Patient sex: M
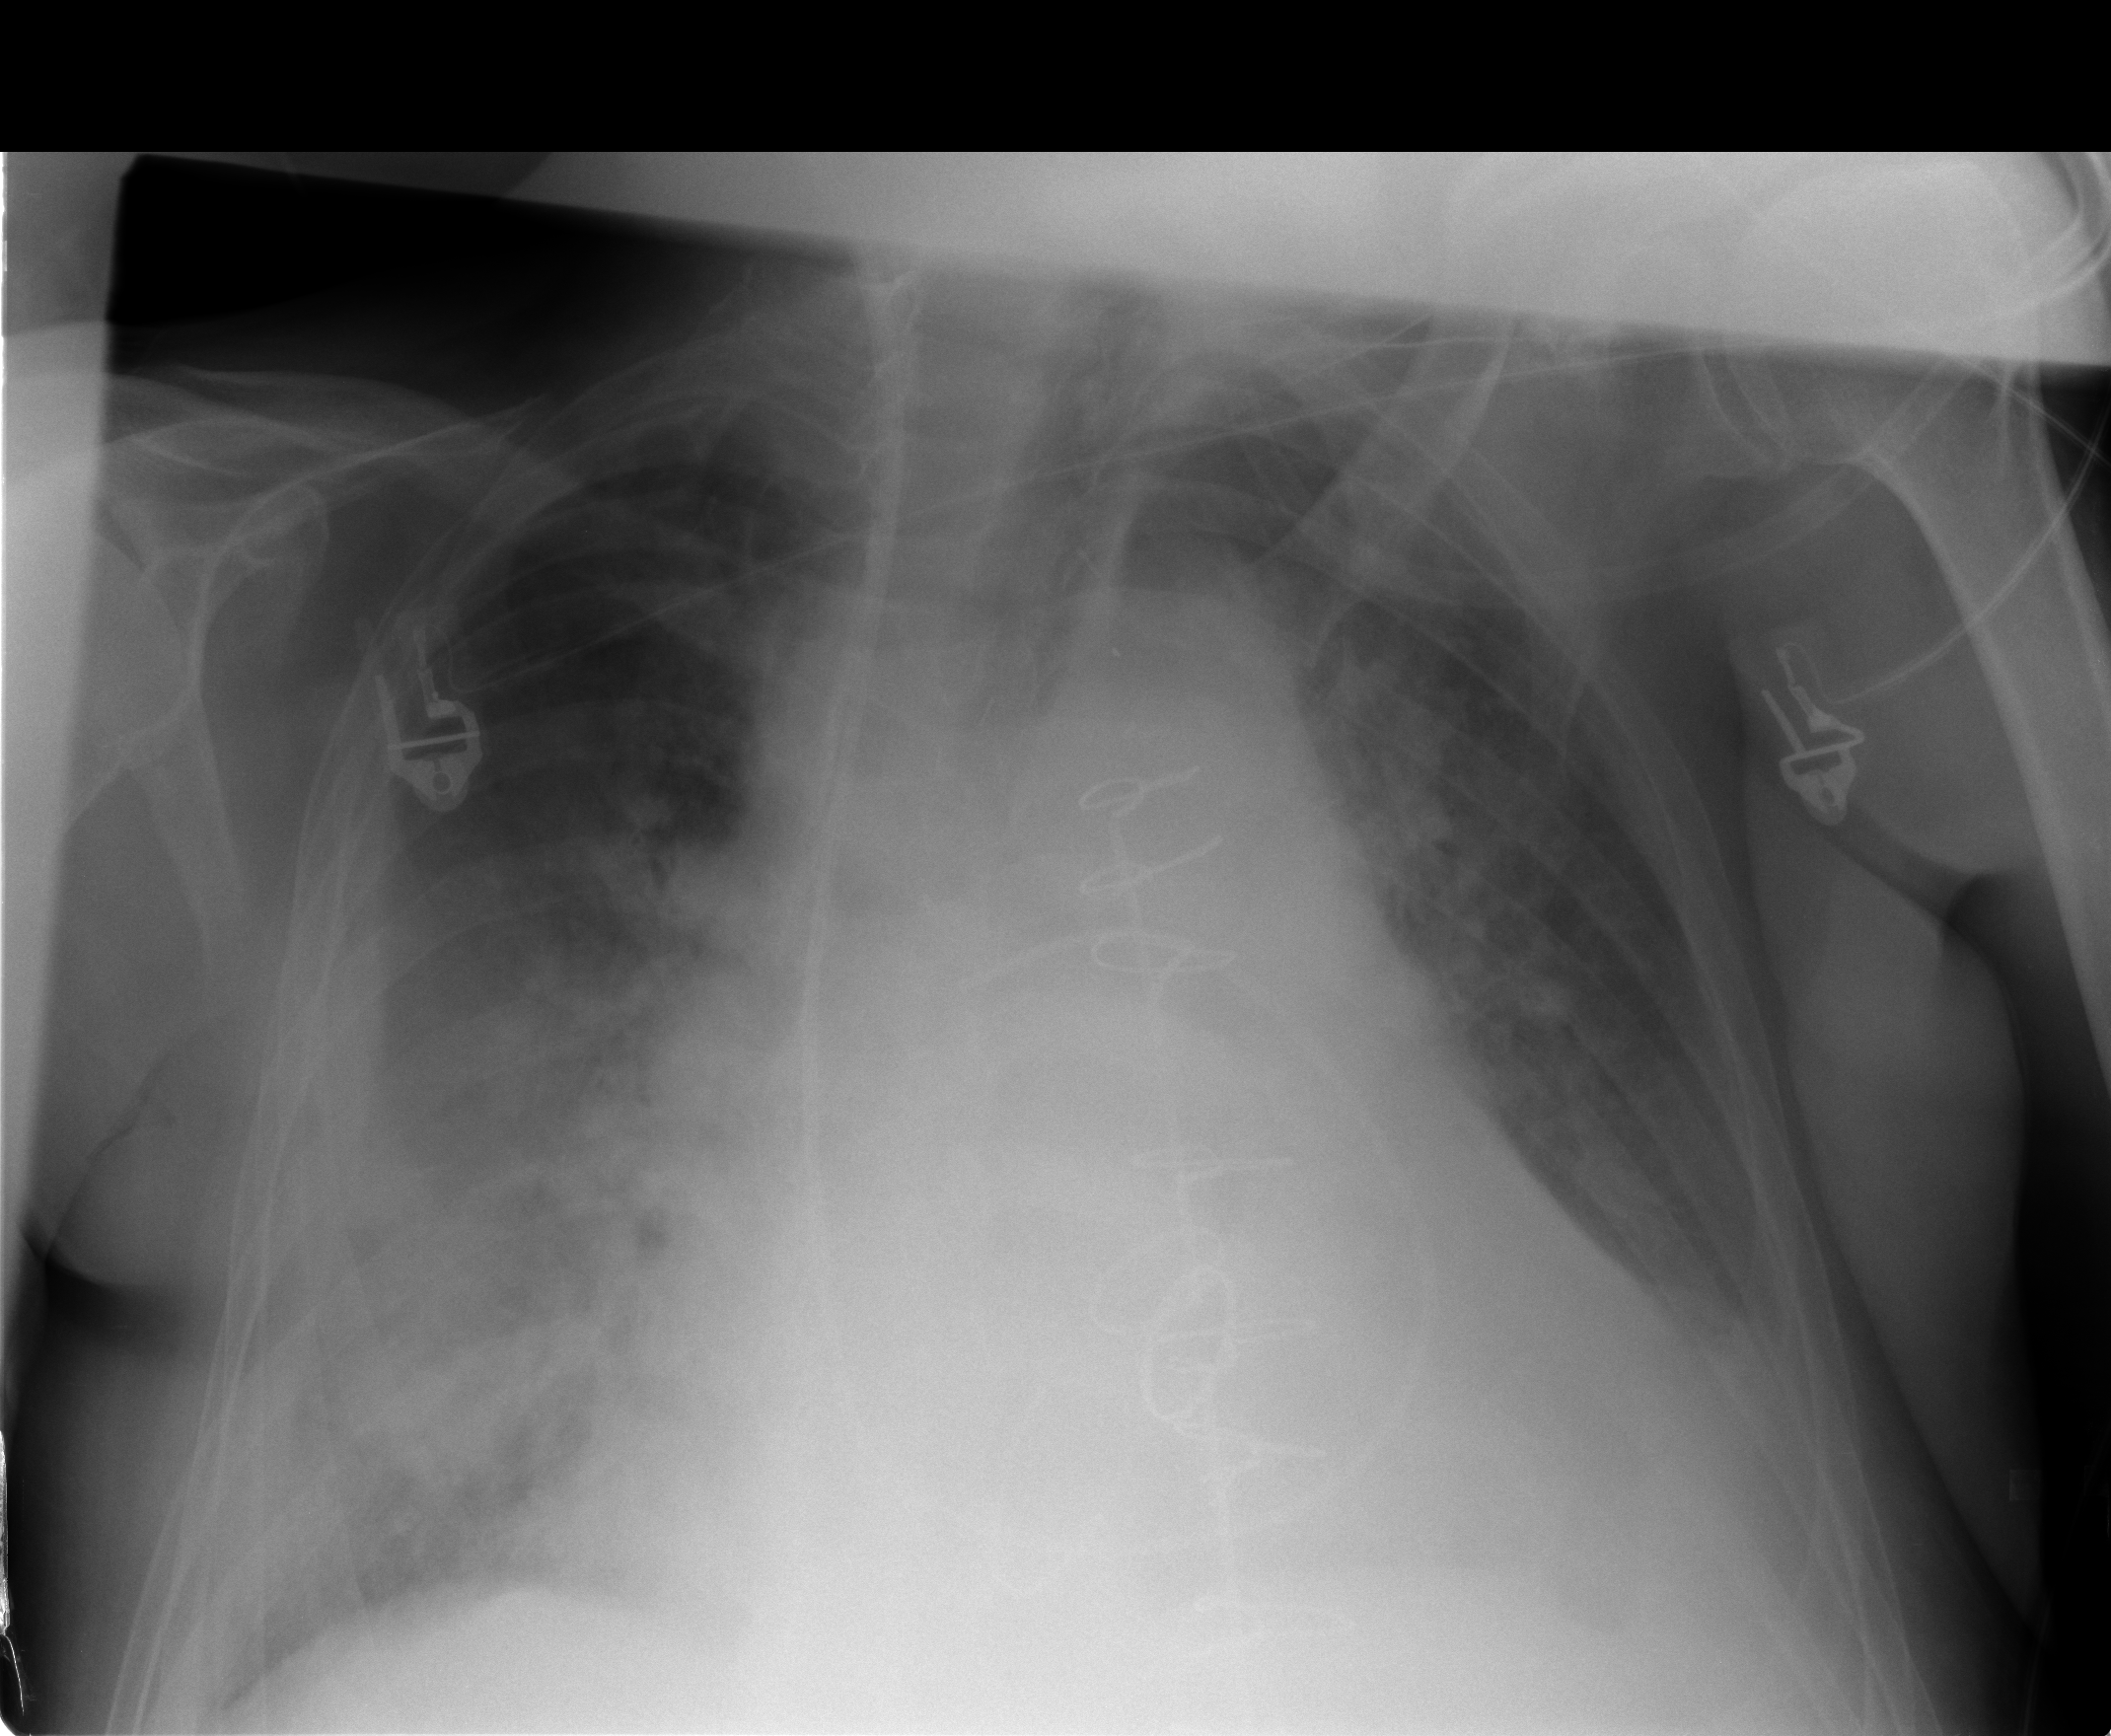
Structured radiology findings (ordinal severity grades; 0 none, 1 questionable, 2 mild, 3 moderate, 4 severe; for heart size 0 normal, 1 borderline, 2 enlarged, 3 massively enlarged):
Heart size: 2
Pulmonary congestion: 3
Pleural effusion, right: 2
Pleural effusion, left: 2
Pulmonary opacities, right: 3
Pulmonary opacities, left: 2
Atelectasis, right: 3
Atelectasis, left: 1